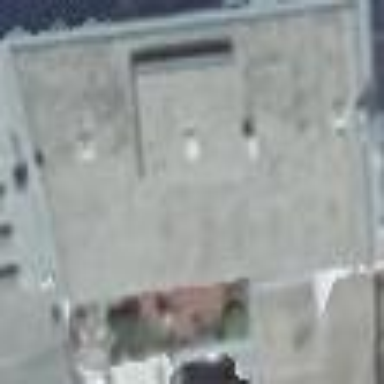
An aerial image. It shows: Building with flat concrete roof in salmon color.